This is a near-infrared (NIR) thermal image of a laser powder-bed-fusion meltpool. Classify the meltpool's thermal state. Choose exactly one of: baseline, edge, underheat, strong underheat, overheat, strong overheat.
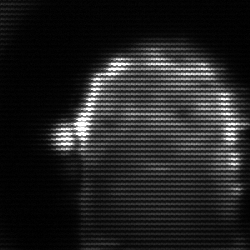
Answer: baseline